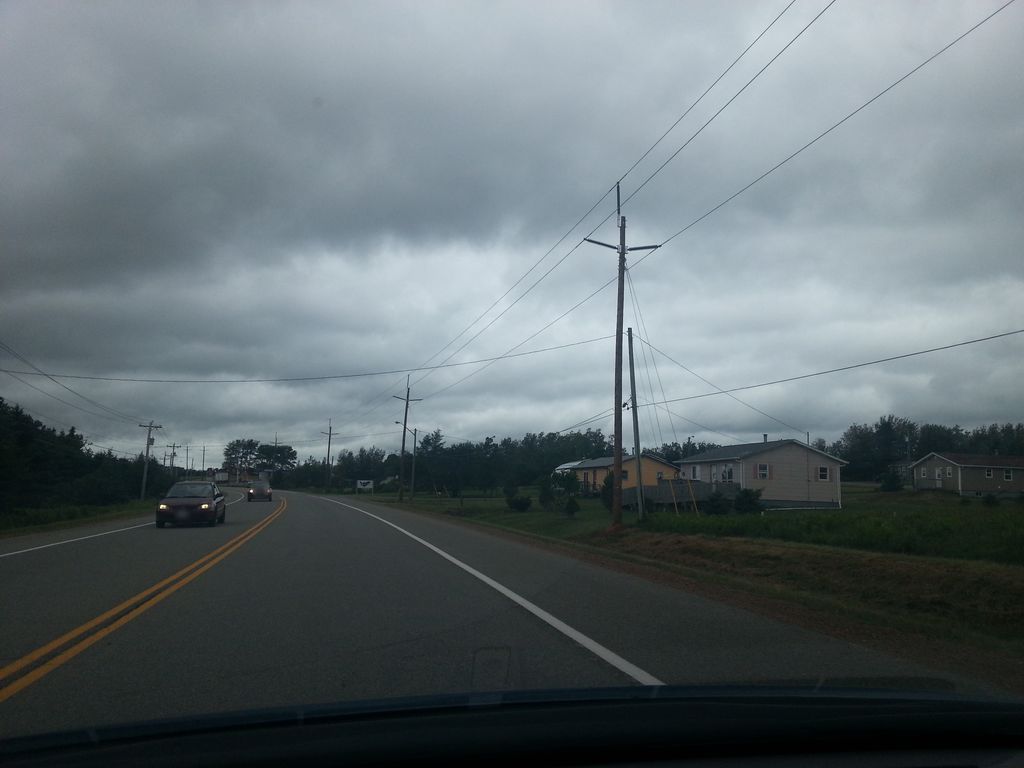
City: charlottetown